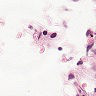
Metastatic tissue present: yes